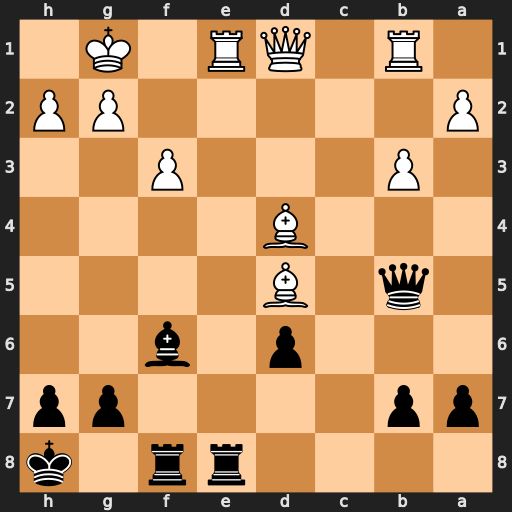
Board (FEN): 4rr1k/pp4pp/3p1b2/1q1B4/3B4/1P3P2/P5PP/1R1QR1K1
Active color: b
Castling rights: -
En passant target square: -
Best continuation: Rxe1+ Qxe1 Bxd4+ Kh1 Qxd5